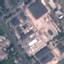
Land use / land cover: Industrial